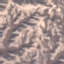
Land use / land cover class: HerbaceousVegetation